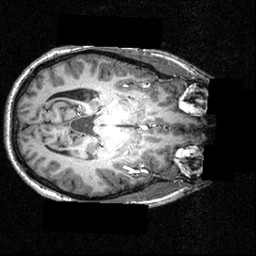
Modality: T1w
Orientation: axial
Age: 26
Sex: male
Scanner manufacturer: siemens
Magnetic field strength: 3.951 T
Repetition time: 1.5 s
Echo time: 0.00335 s